Question: I'm currently working on a project where I extract data about people from a government website. I've extracted the data, but now I need to store it. I'm not an advanced programming, so I was hoping people here can give me advice.
For each person I have the following information:
Name, current (main) function/job (can be more than 1), additional function(s), previous jobs.
Putting lists inside lists here is giving me trouble, so a link to a picture of the outline instead:

I was thinking about using a class, to easily generate the info tree for each person. I'd like to put the instances of the class in an array, so that I can count how many people there are in my array. I'd also like to know how many main jobs someone has, how many side jobs and do some comparisons with time (e.g. how many side jobs did someone have before they started their main job).
The searchable part is what has me stuck. I don't know whether it's best to use classes, or dictionaries, or perhaps dictionaries with instances of classes inside them.
What would the best way to approach this be?
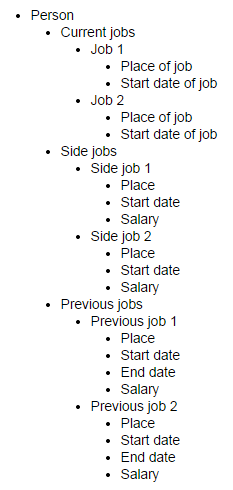
Answer: Mapping the Person and Job classes is a good start. The questions you are asking, though, are well answered by a Relational Database, as your data seems to fit well in those type of databases.
You'd have a Jobs table and a Persons table, where a person may have multiple jobs (you'd need a reference such as 'person_id' in the Jobs table). What isn't so clear to me is if there are sufficient differences between Jobs, Side Jobs and Previous Jobs to justify multiple tables, maybe a type column is sufficient to differentiate.
As you seem to be in a hurry, I'd really recommend checking out <URL>.
'''
import dataset
db = dataset.connect('sqlite:///:memory:')
persons_table = db['persons']
persons_table.insert(dict(name='Jolien'))
jobs_table = db['jobs']
jobs_table.insert(dict(place='Mall', start_date=2012, type=1, salary=20000, person_id=1))
'''
Then you can ask questions using raw SQL:
'''
res = db.query('SELECT count(*) FROM jobs WHERE person_id = 1 AND type = 2')
'''